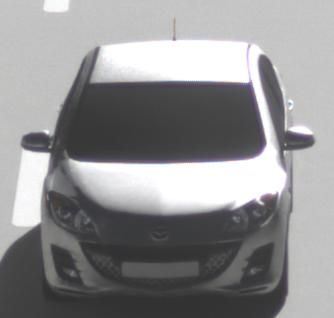
Make: Mazda
Model: 3 1.6
Detailed model: 3 (BL)
Model produced from: 2009/05
Model produced until: 2010/12
Doors: 5
Color: white
Road condition: dry road
Daytime: morning or afternoon
Contrast: high contrast